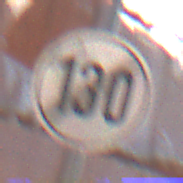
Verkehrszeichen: EndeGeschwindigkeit130
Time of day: MorningAfternoon
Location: Outdoor (Nature)
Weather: Clear
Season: Summer
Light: Natural